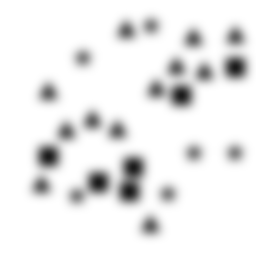
Squares: 6
Triangles: 12
Stars: 6
Total shapes: 24